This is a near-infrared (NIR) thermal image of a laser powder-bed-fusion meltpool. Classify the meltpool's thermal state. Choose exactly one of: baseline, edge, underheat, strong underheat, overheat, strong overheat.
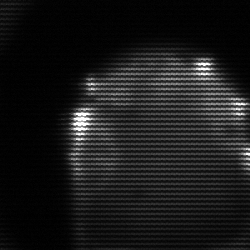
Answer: edge